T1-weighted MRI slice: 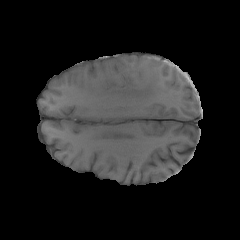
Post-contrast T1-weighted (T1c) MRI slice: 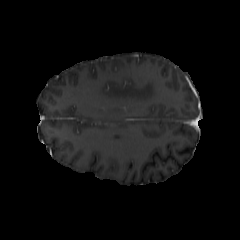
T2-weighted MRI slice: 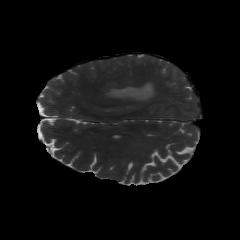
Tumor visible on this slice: yes